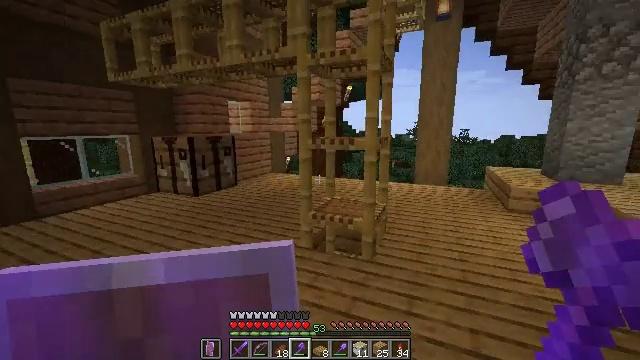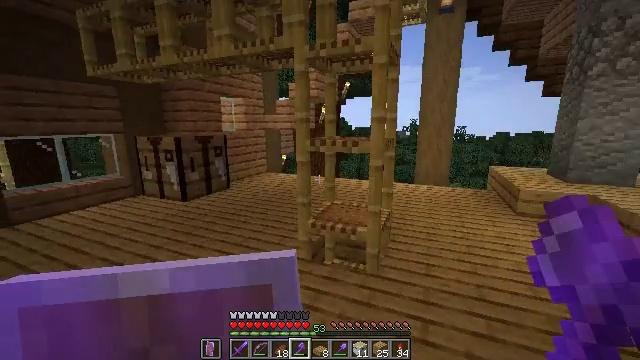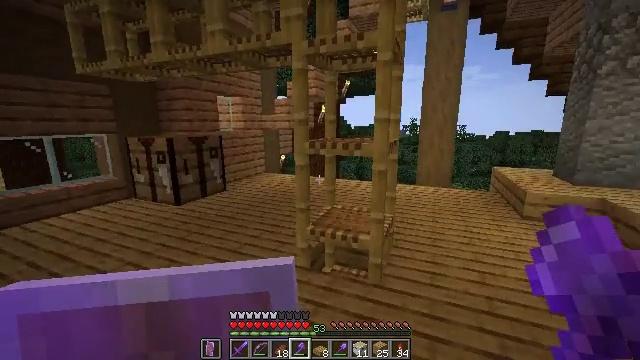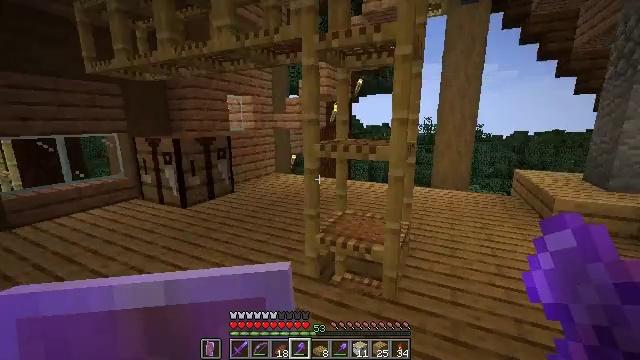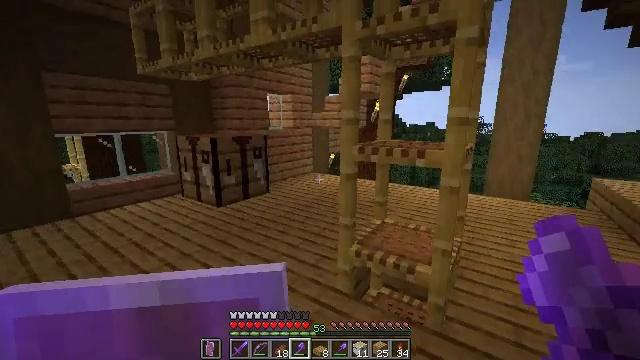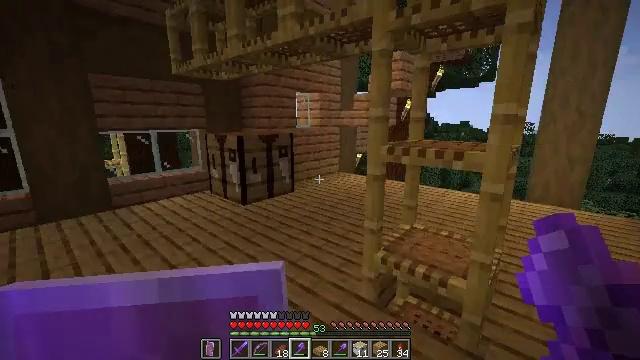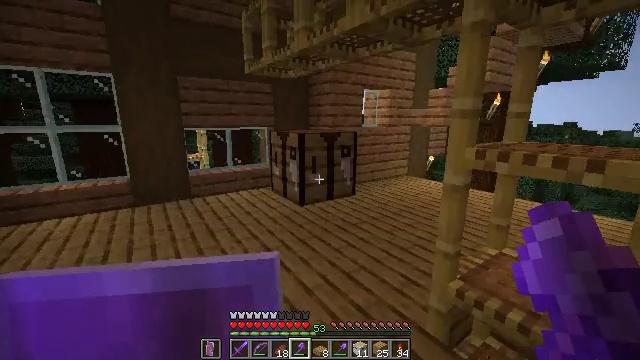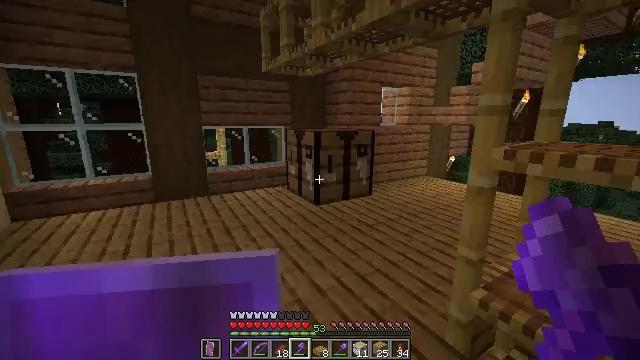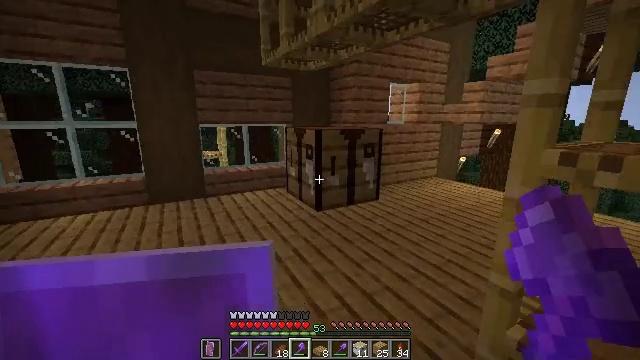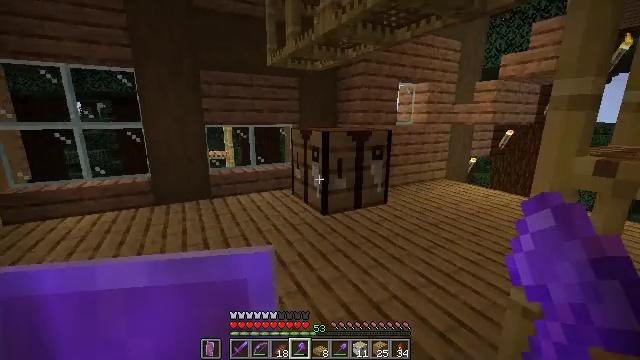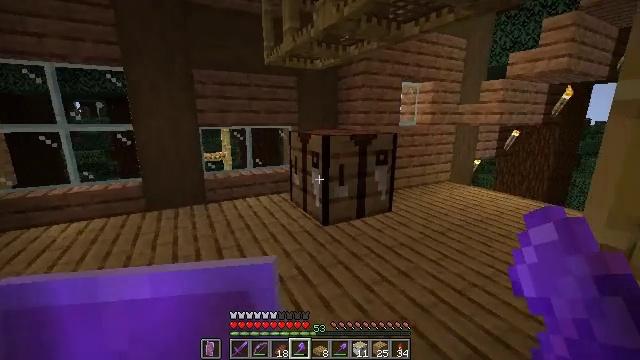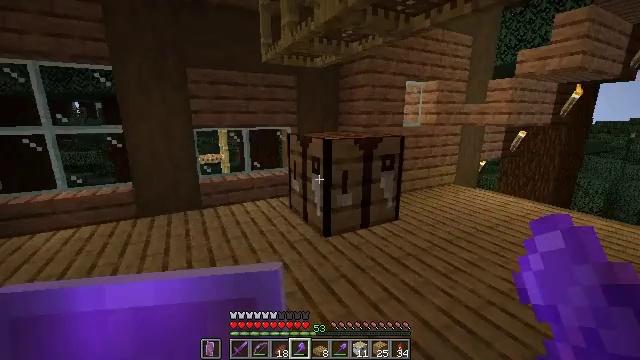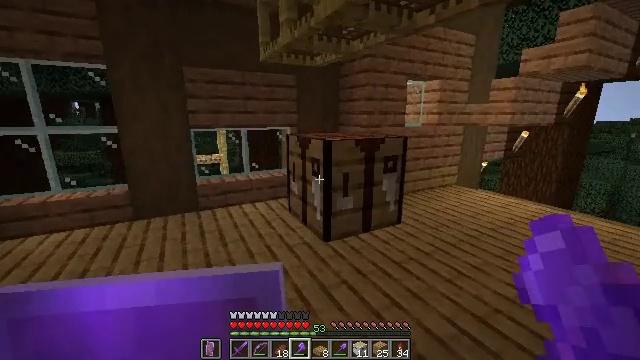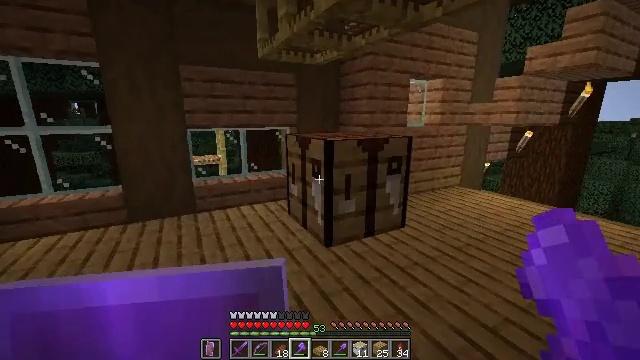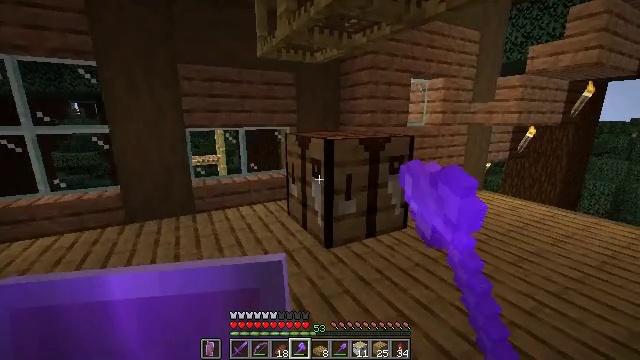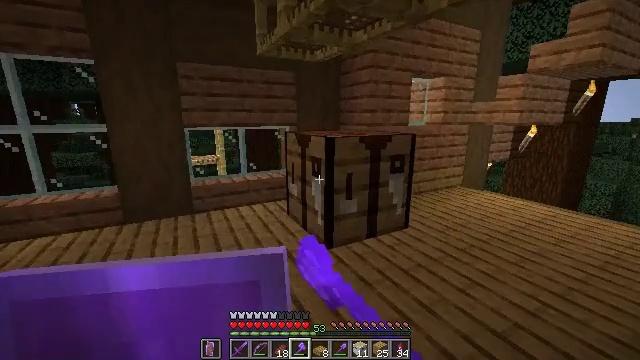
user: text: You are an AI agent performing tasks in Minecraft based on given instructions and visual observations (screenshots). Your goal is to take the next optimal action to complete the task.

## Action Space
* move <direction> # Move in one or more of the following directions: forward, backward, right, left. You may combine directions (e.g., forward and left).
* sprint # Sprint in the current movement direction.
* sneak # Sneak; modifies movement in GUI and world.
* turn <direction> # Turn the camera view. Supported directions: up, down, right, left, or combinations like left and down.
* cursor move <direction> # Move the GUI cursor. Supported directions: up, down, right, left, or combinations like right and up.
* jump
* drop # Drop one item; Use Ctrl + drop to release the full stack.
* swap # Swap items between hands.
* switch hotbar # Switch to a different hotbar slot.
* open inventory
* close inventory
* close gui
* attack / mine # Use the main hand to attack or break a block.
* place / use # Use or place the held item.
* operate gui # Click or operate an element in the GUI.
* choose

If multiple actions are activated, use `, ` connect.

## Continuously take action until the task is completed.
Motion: motion action
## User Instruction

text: Open inventory and turn jungle logs into jungle planks.
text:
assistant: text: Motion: move forward
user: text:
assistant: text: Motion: move forward
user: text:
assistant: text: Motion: move forward, turn left
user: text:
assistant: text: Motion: move forward, turn left
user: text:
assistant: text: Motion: move forward, turn left
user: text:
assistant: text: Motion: move forward, turn left
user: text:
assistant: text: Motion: move forward, turn left
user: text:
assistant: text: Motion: move forward, turn left
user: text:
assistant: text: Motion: move forward, turn left
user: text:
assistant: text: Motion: move forward
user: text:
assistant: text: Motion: move forward
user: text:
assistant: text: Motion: no_op
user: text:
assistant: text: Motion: use / place
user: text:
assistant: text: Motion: use / place
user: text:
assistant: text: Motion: use / place
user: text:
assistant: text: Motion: no_op
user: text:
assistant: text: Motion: no_op
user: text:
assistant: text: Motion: no_op
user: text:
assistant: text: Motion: no_op
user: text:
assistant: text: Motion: no_op
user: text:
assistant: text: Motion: no_op
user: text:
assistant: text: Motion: no_op
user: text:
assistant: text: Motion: no_op
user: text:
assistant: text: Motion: no_op
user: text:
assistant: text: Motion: no_op
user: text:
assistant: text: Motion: no_op
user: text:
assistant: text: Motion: no_op
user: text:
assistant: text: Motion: no_op
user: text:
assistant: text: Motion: turn right
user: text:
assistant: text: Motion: turn right